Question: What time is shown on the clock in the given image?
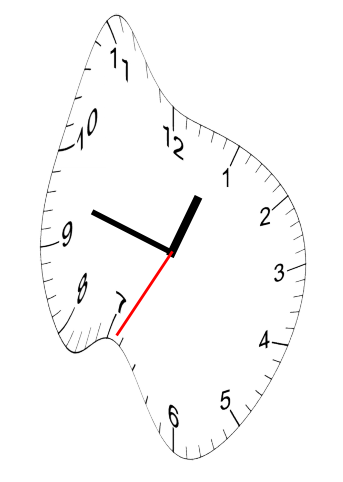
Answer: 12:47:35